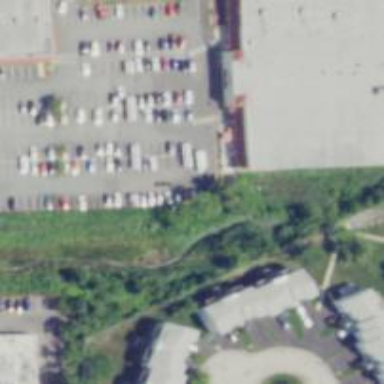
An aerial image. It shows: Trolley bay.